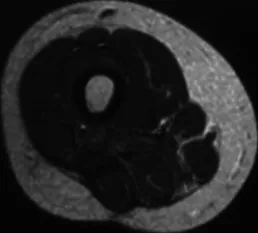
(A) Magnetic resonance (SE FS T1W post Gd-DTPA Image) showed a local relapse of right-thigh aggressive fibromatosis (arrow).
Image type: radiology (mri)